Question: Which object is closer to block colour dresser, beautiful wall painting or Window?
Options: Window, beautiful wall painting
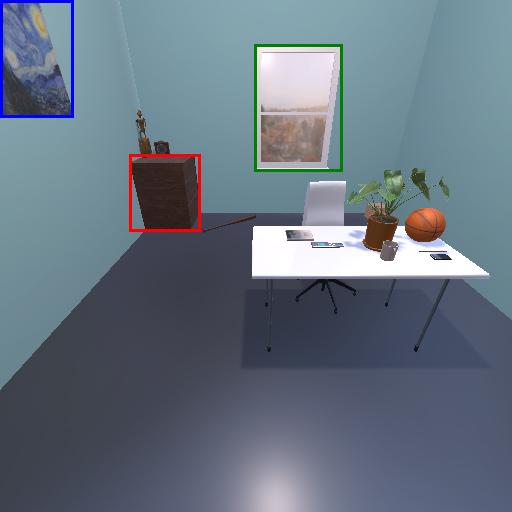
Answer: Window